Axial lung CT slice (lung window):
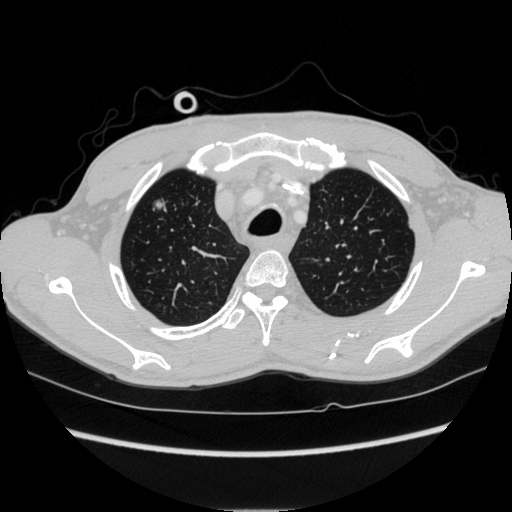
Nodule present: yes
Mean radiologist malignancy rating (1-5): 3.75